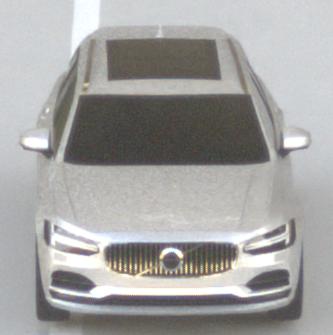
Make: Volvo
Model: V90
Detailed model: -
Model produced from: 2016
Model produced until: 2020
Doors: 5
Color: white
Road condition: wet road
Daytime: morning or afternoon
Contrast: medium contrast